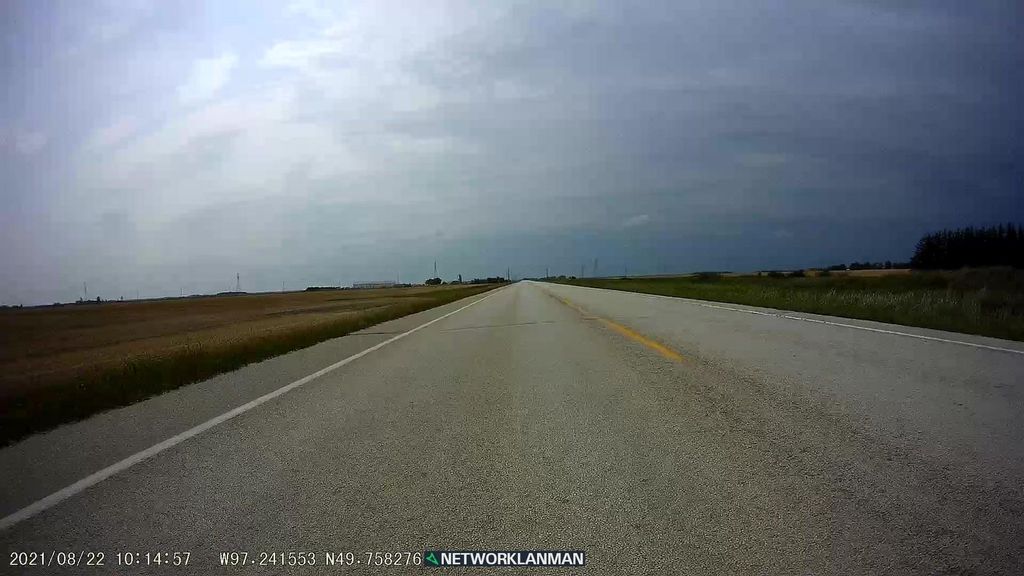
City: winnipeg